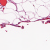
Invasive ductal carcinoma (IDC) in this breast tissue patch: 0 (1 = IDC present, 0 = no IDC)